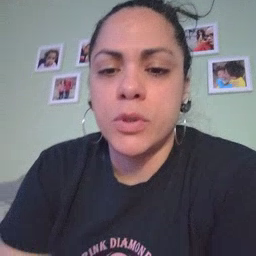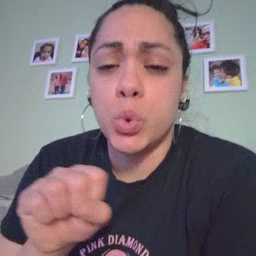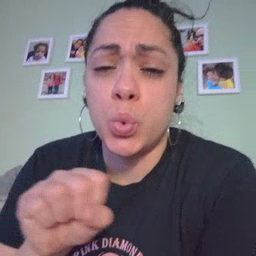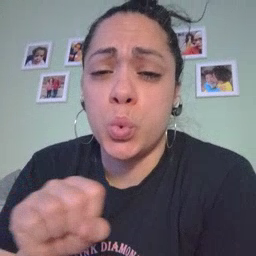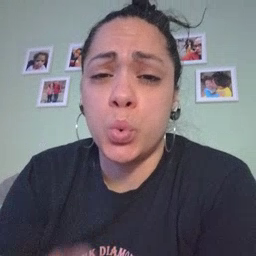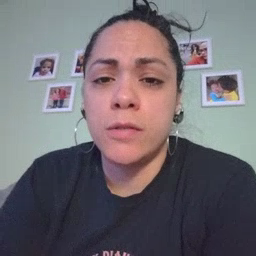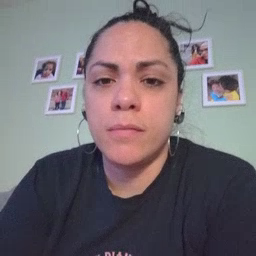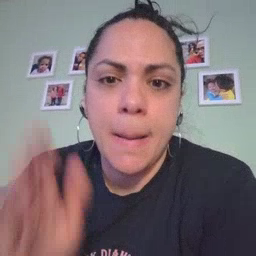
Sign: shoe